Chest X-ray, PA view. Patient: 51 years old, sex M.
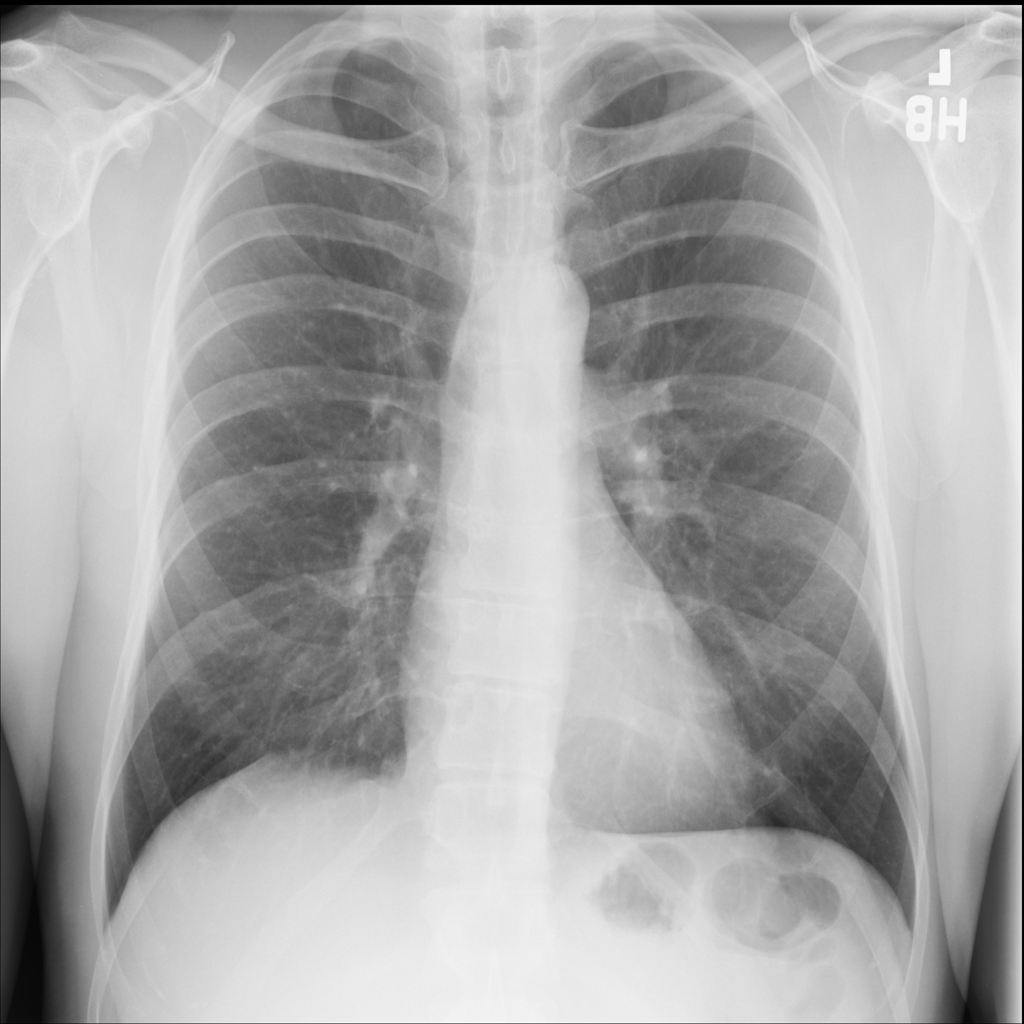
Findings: No Finding